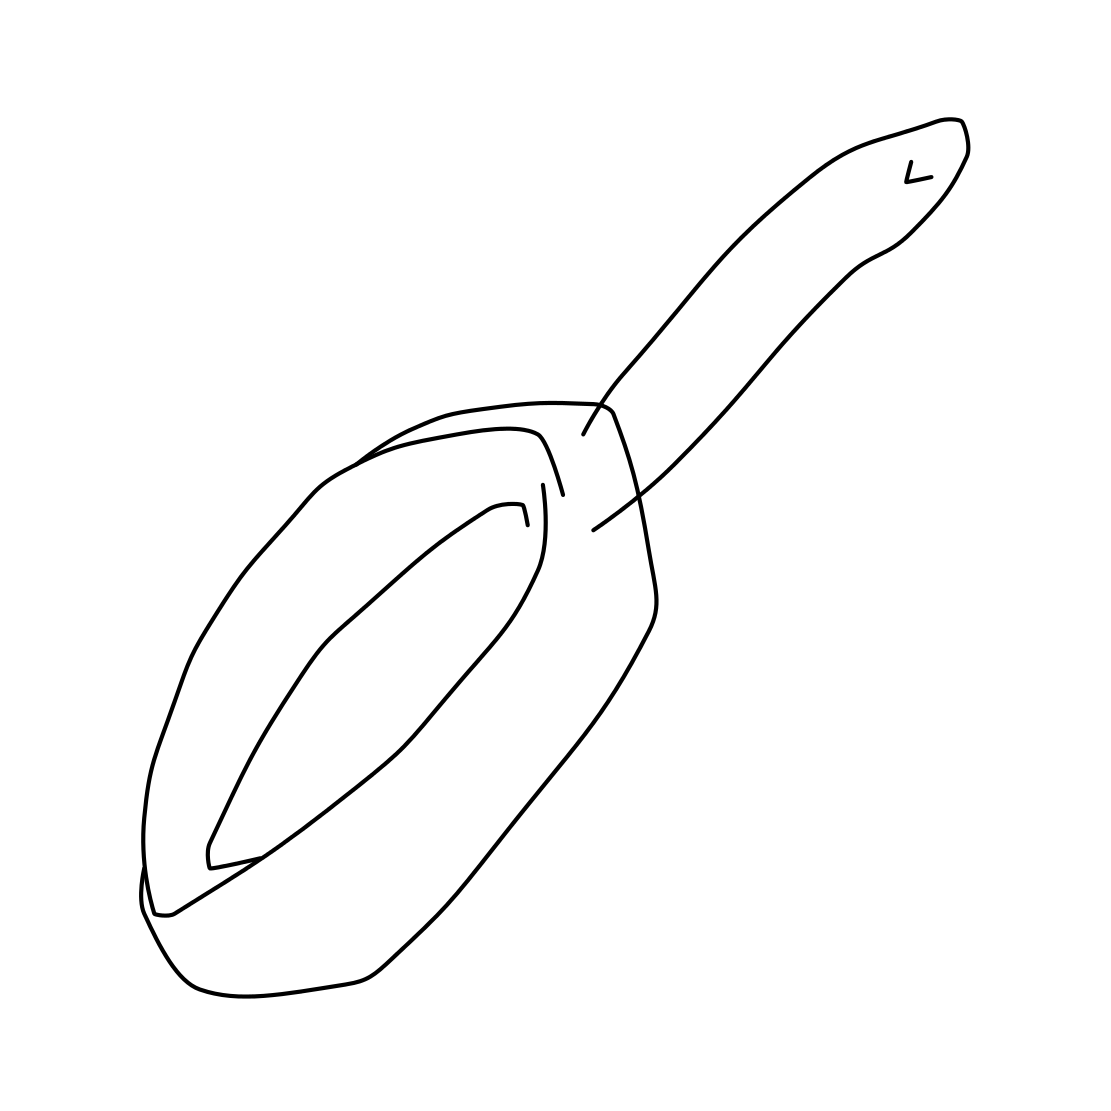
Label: frying-pan